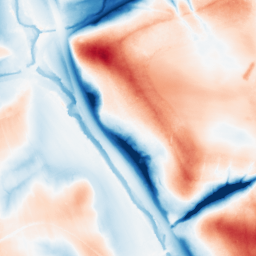
Category: classical
Decomposition family: gaussian_anisotropic
Decomposition parameters: sigma_x: 20
sigma_y: 20
Upsampling method: sinc_blackman
Upsampling parameters: scale: 2
kernel_size: 8
Upsampling scale: 2